Question: I use MVC3 and want to test the following action via 'Microsoft.VisualStudio.TestTools.UnitTesting' and 'Moq':
'''
public ActionResult index()
{
Session.Add("username", "Simon");
var lName = Session["username"] as String;
var lSessionID = Session.SessionID;
return Content(lSessionID);
}
'''
My unit test:
'''
[TestMethod]
public void IndexTest()
{
// Arrange
var contextMock = new Mock<ControllerContext>();
var mockHttpContext = new Mock<HttpContextBase>();
var session = new Mock<HttpSessionStateBase>();
mockHttpContext.Setup(ctx => ctx.Session).Returns(session.Object);
StartController controller = new StartController();
var lResult = controller.index() as ContentResult;
Assert......;
}
'''
My unit-test results in a NullReferenceException:

I have also tried 'MvcContrib.TestHelper' which fails by 'Session.SessionID' with message "not implemented yet".
How can I test my Action with unit tests?
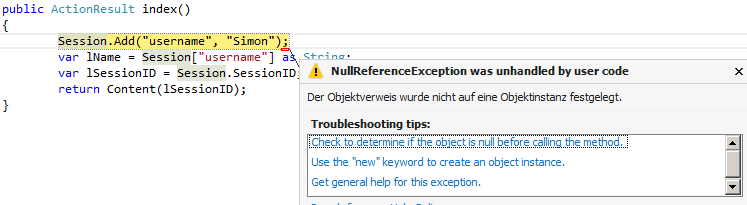
Answer: Your mock setup is incomplete.
You need to setup the 'ControllerContextc.HttpContext' to return your 'mockHttpContext' and you also need to use your 'contextMock' in your 'StartController' with setting its 'ControllerContext' property:
So the following setup should work:
'''
var contextMock = new Mock<ControllerContext>();
var mockHttpContext = new Mock<HttpContextBase>();
var session = new Mock<HttpSessionStateBase>();
mockHttpContext.Setup(ctx => ctx.Session).Returns(session.Object);
contextMock.Setup(ctx => ctx.HttpContext).Returns(mockHttpContext.Object);
StartController controller = new StartController();
controller.ControllerContext = contextMock.Object;
'''